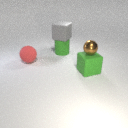
small brown metal sphere above large green rubber cube